Question: I'm trying to make a simple pong game with multiplayer support, but when I try to connect to the server application with my external ip it fails.
# What I've Tried
localhost, 127.0.0.1, and 192.168.0.10 all work.
When I check to see if my port is open with an external tool it always returns true right away if I have the server running.

Turning off firewall or adding exceptions hasn't helped.
pinging my external IP returns instant response.
# Code for sockets creation in Java and exception
Server Socket Creation
'''
serverSocket = new ServerSocket(7777);
for(;;){
socket = serverSocket.accept();
}
'''
Client Socket Creation
'''
socket = new Socket(IP, 7777);
'''
Exception thrown by client
'''
java.net.ConnectException: Connection timed out: connect
at java.net.DualStackPlainSocketImpl.connect0(Native Method)
at java.net.DualStackPlainSocketImpl.socketConnect(Unknown Source)
at java.net.AbstractPlainSocketImpl.doConnect(Unknown Source)
at java.net.AbstractPlainSocketImpl.connectToAddress(Unknown Source)
at java.net.AbstractPlainSocketImpl.connect(Unknown Source)
at java.net.PlainSocketImpl.connect(Unknown Source)
at java.net.SocksSocketImpl.connect(Unknown Source)
at java.net.Socket.connect(Unknown Source)
at java.net.Socket.connect(Unknown Source)
at java.net.Socket.<init>(Unknown Source)
at java.net.Socket.<init>(Unknown Source)
at Client.<init>(Client.java:93)
at Client.main(Client.java:153)
'''
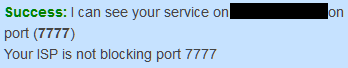
Answer: From what you've told us, the setup looks like this:

- - - -
This setup just does not work with most home routers/NAT gateways, they will not port forward a TCP connection destined for the external IP that comes from the internal network itself - it'll only port forward connections that actually comes from the outside(the internet).